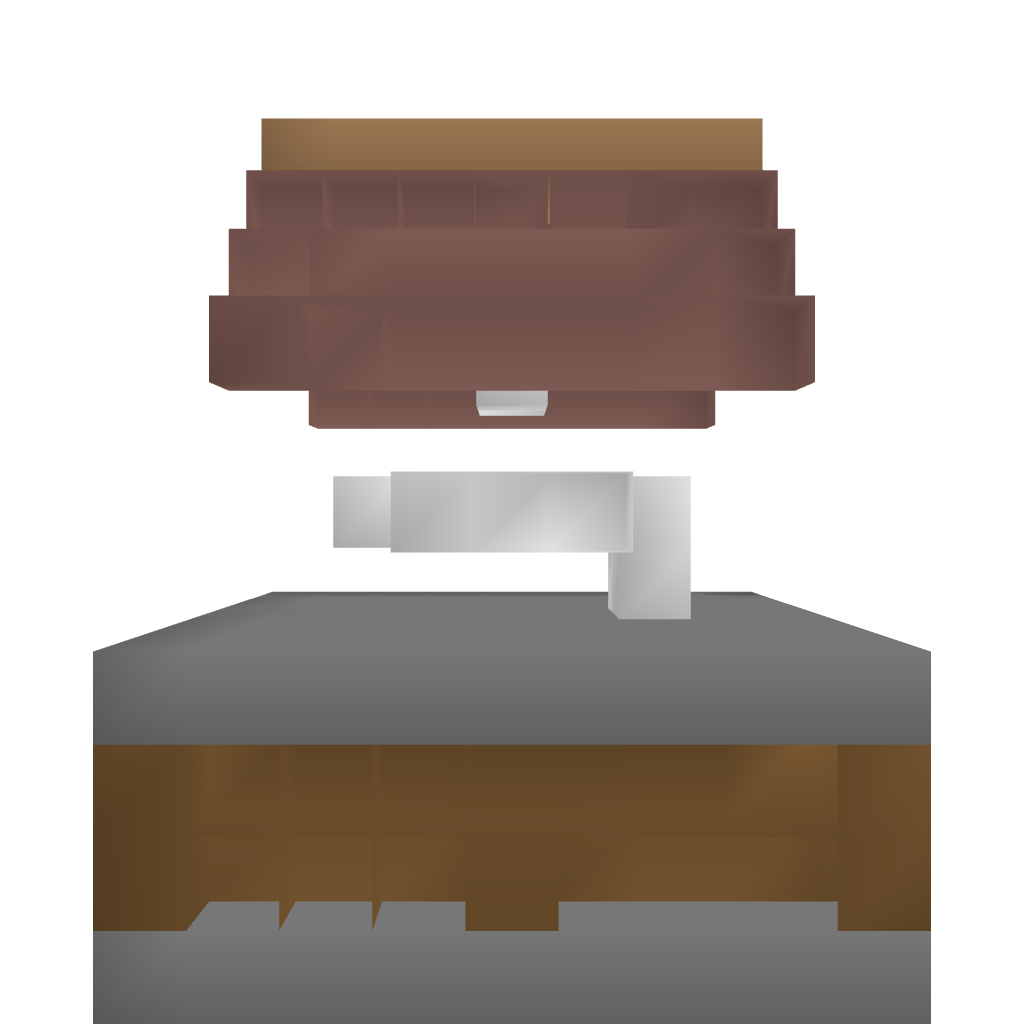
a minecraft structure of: Trap For Curious! bad low quality